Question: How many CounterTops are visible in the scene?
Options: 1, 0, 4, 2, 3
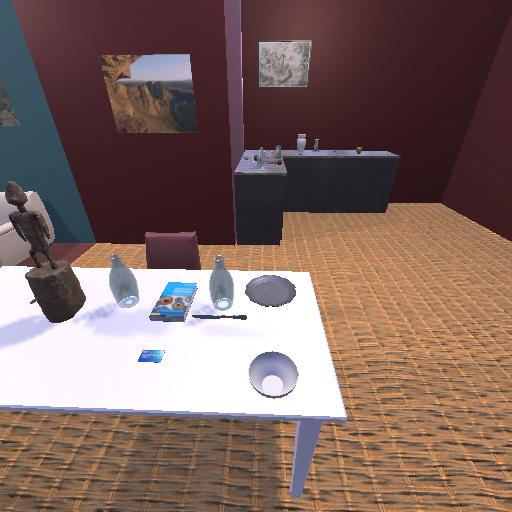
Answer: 1